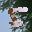
Label: 5